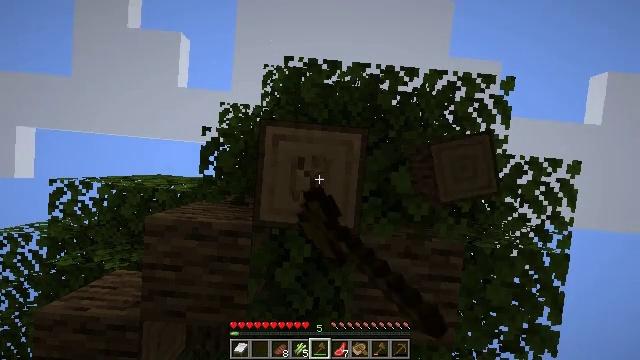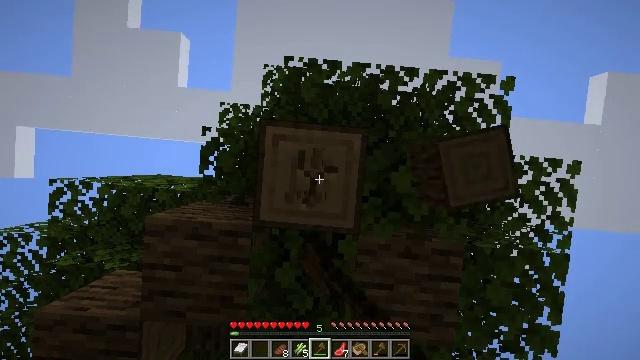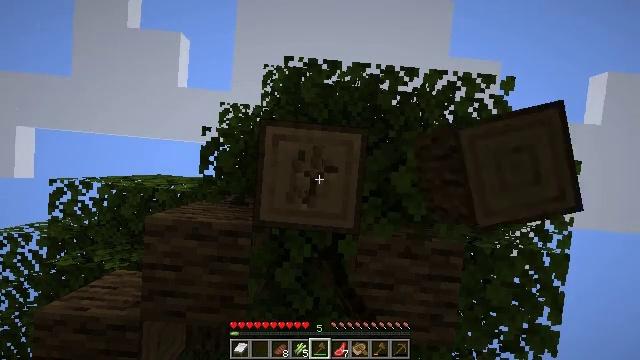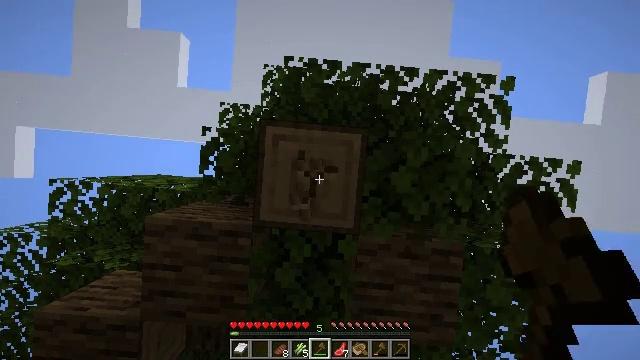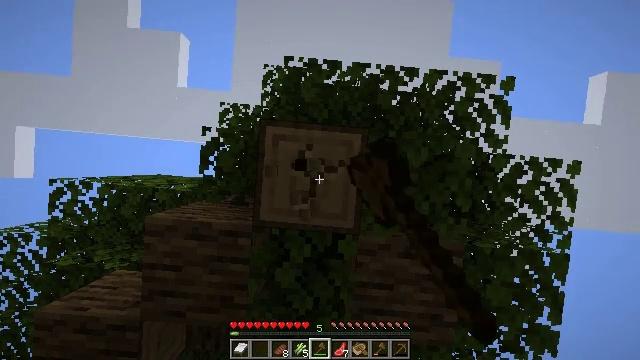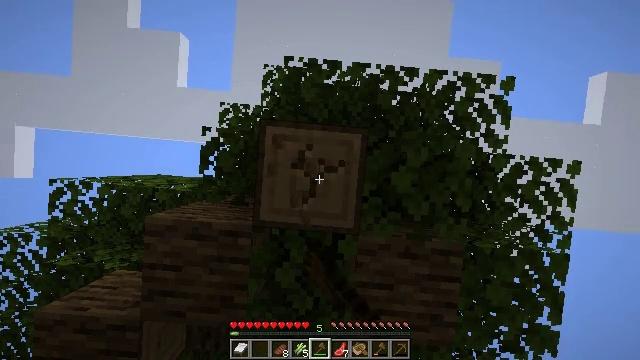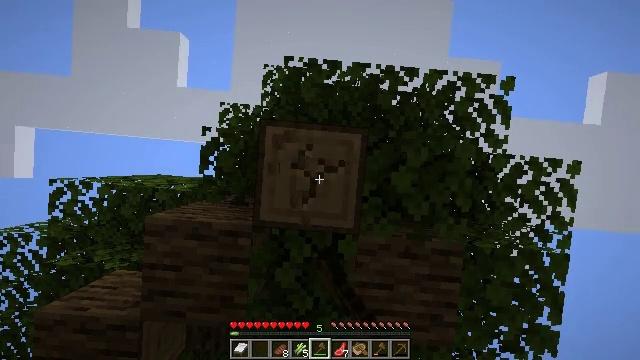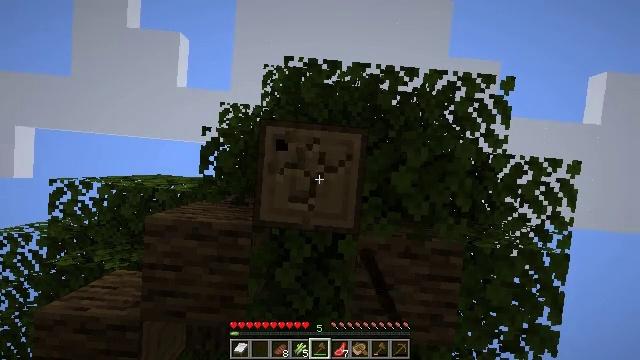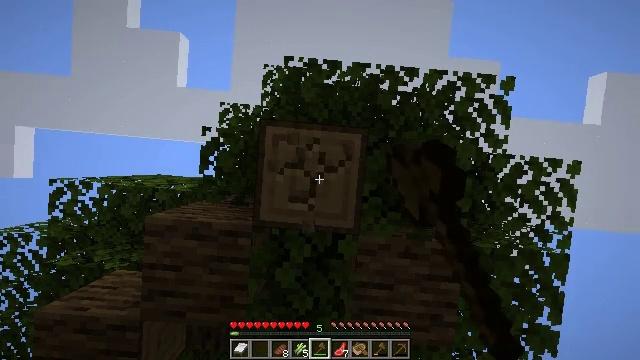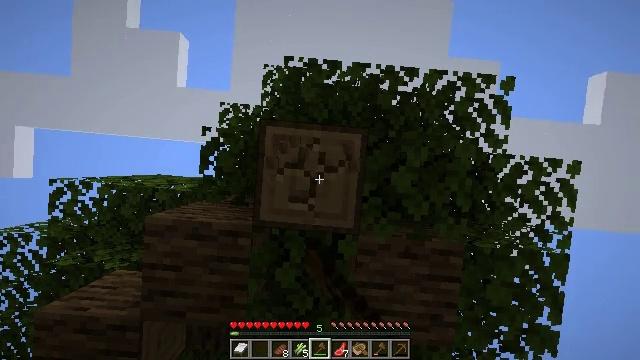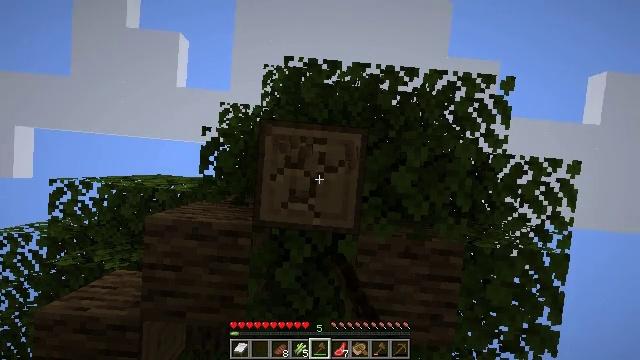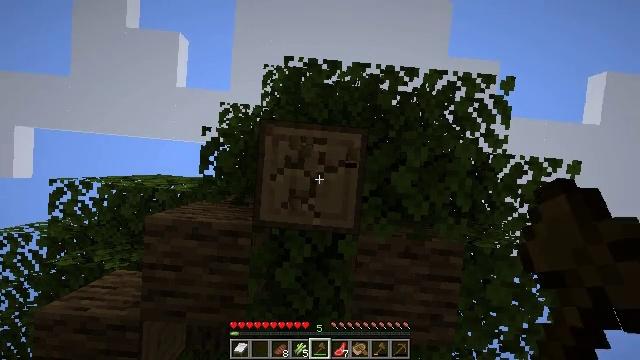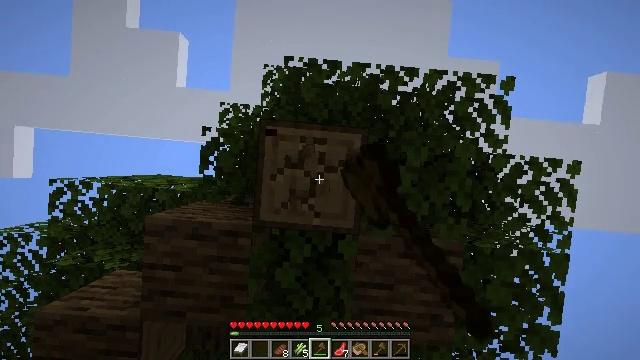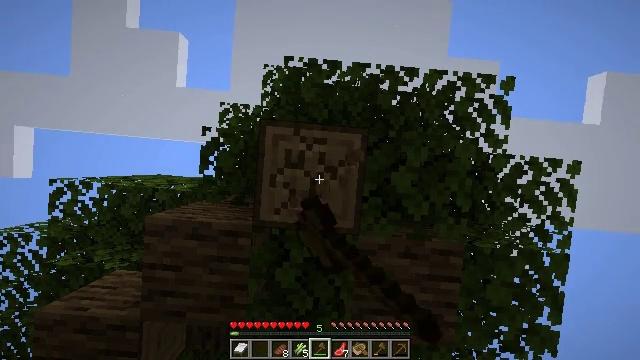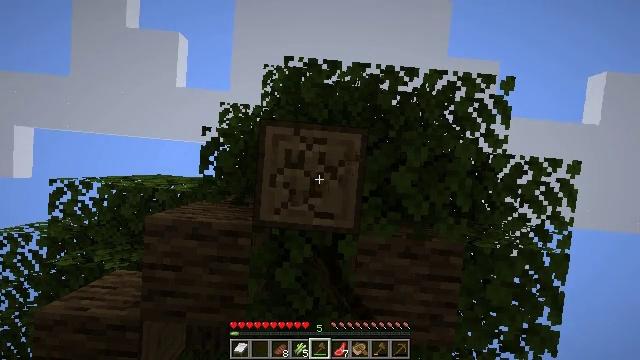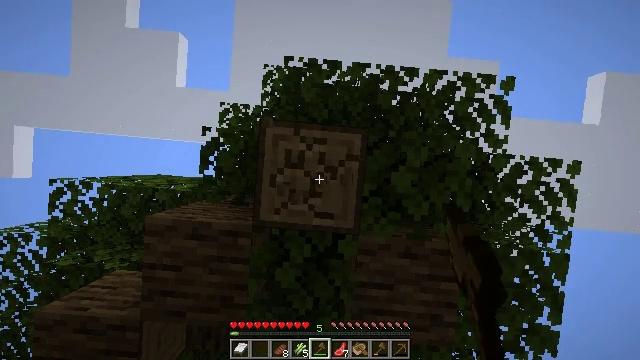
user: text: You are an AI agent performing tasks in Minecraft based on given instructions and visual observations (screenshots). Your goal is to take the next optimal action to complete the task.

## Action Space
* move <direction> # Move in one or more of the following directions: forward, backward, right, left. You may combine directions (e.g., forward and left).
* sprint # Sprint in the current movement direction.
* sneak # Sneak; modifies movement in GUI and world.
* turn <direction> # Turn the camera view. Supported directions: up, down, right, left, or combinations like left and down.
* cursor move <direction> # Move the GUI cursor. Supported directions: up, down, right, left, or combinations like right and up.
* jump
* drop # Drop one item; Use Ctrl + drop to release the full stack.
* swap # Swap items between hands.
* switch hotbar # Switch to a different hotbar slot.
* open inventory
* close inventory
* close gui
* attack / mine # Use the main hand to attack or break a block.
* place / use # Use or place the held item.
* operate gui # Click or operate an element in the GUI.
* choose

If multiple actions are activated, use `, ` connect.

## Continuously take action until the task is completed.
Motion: motion action
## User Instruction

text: Cut down the tree and harvest oak logs.
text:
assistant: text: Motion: attack / mine
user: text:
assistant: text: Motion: attack / mine
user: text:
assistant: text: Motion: attack / mine
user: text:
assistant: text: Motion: attack / mine
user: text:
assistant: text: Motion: attack / mine
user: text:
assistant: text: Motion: attack / mine
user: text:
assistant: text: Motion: attack / mine
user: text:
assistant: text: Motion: attack / mine
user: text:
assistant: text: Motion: attack / mine
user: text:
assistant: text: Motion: attack / mine
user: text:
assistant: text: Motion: attack / mine
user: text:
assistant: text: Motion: attack / mine
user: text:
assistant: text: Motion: attack / mine
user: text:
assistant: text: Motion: attack / mine
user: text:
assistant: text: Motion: attack / mine
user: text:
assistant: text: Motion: attack / mine
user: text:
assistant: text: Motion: attack / mine
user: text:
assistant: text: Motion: attack / mine
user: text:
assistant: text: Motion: attack / mine
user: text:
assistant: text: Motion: attack / mine
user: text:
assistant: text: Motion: attack / mine
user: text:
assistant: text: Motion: attack / mine
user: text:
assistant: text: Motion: attack / mine
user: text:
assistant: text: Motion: attack / mine
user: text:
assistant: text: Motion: attack / mine
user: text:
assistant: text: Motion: attack / mine
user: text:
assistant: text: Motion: attack / mine
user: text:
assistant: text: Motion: attack / mine
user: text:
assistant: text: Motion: attack / mine
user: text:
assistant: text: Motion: attack / mine